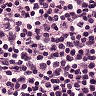
Metastatic tissue present: no